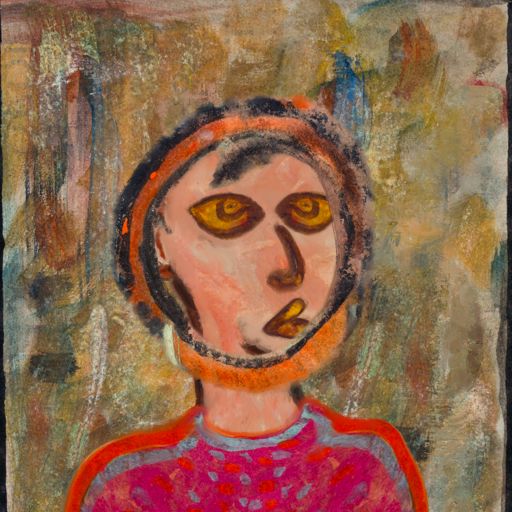
Background: Pipe, Head And Neck Side: Roy_Bahadur, Face Side: Comrade, Bust: Sisters, Hair Side: Childish, Head Accessory: Blank, Second Necklace: Blank, Necklace: Blank, Baby: Blank